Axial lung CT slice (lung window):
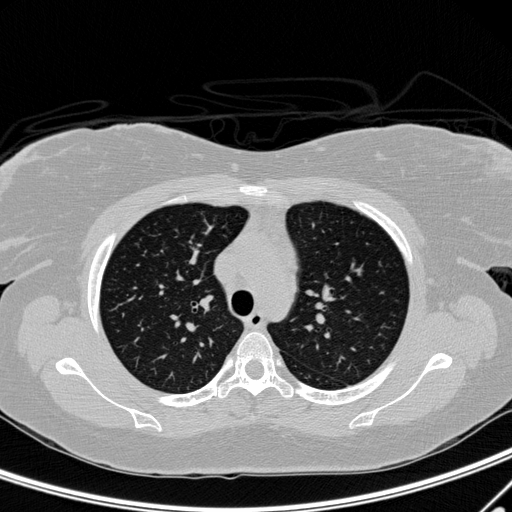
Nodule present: no